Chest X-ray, PA view. Patient: 58 years old, sex F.
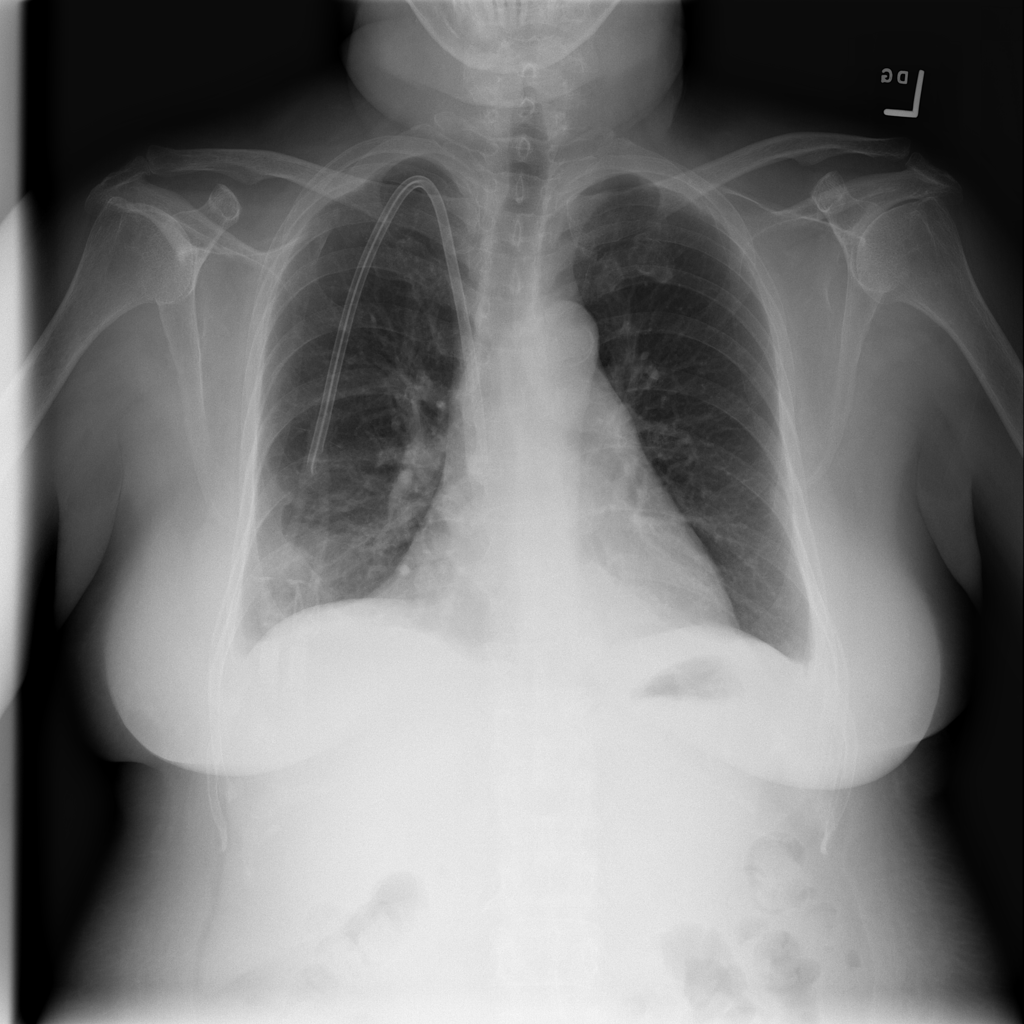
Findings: Effusion